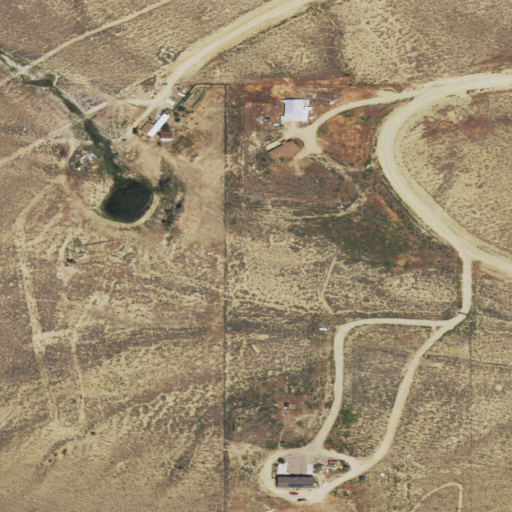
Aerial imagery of plain(s) in Wyoming named Dorrence Recreation Park containing shrub and open development